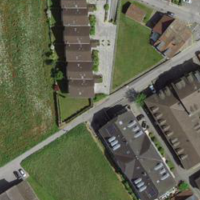
EUNIS habitat code: 54
Species observed at this site:
Symphyotrichum novae-angliae
Medicago sativa